Interaction volume radius: 5 \u00c5
Interaction volume height: 30 \u00c5
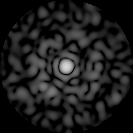
Disorder parameter: 0.8259